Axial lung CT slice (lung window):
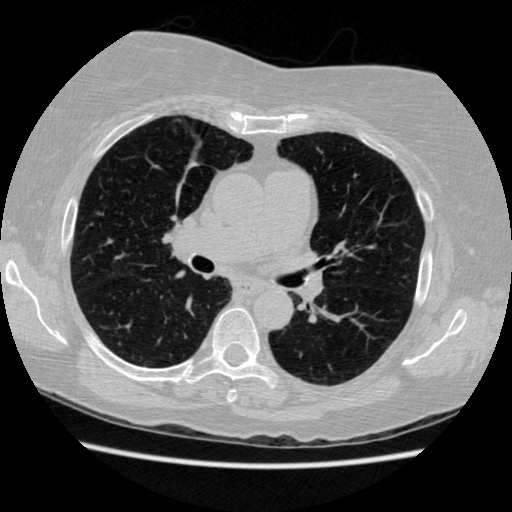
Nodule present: no